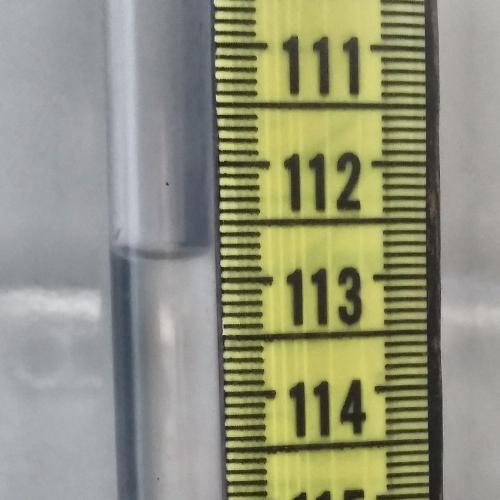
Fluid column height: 112.8 cm